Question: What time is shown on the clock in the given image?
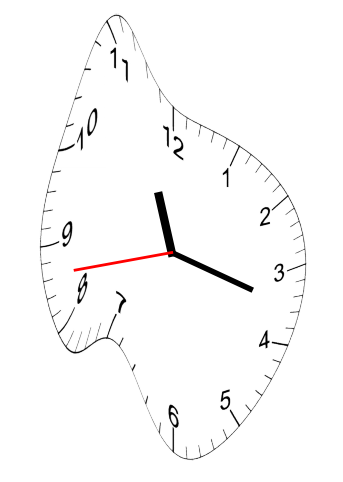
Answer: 11:17:43